Aerial crown-view tile of a tropical tree (Barro Colorado Island, Panama), acquired 20240611:
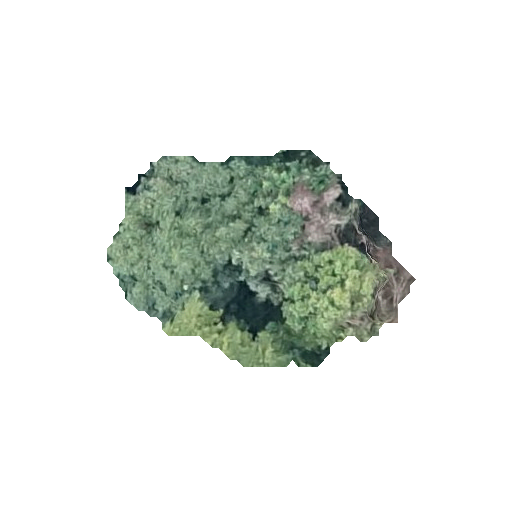
Species: Protium tenuifolium
GBIF accepted scientific name: Protium tenuifolium
Crown area: 74.43 m²